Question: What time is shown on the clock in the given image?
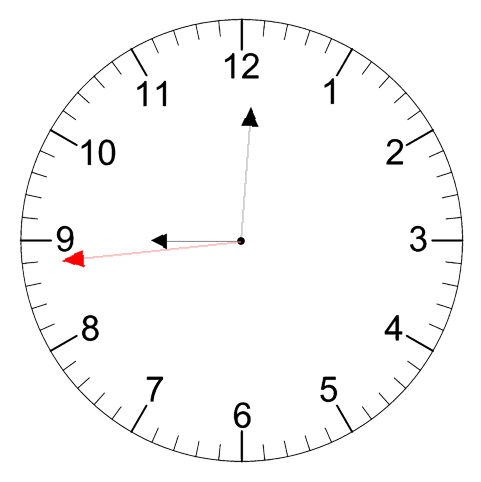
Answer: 09:00:44